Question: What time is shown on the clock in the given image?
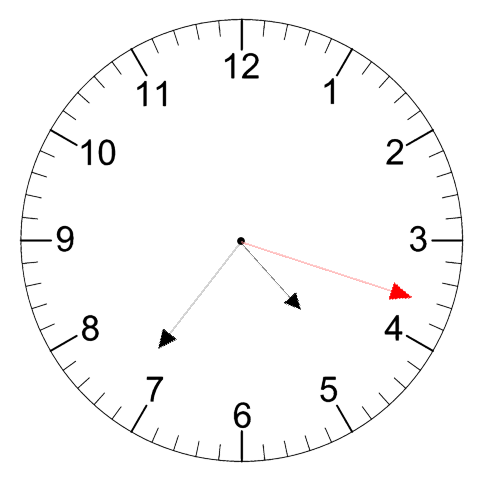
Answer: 04:36:18